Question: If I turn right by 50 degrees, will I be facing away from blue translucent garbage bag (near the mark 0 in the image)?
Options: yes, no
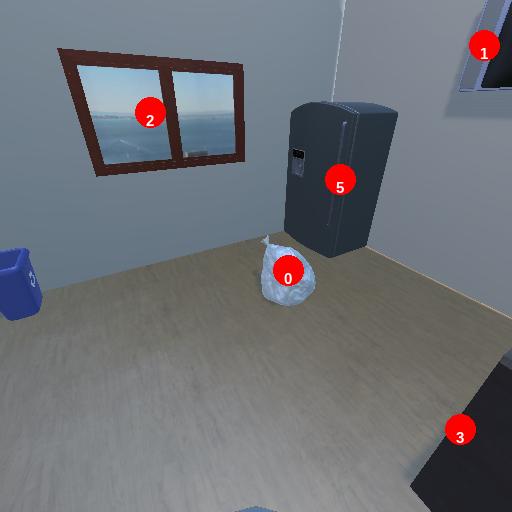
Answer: yes